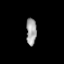
Tissue: prostate
Cell type: T cells
Senescence score: 0.3236
Nuclear area (px): 270
Mean DAPI intensity: 162.219